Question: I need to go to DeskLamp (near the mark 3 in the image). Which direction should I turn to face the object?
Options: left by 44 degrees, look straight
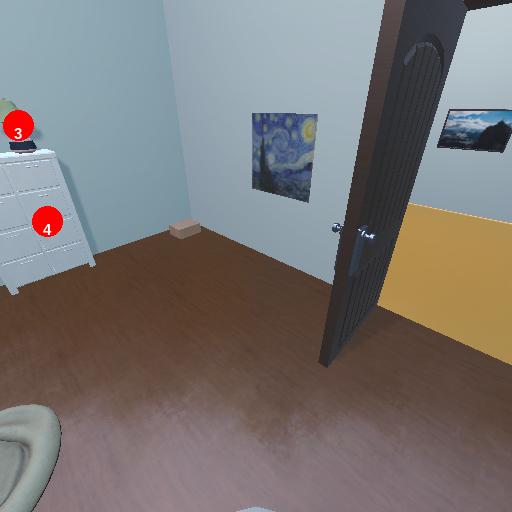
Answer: left by 44 degrees